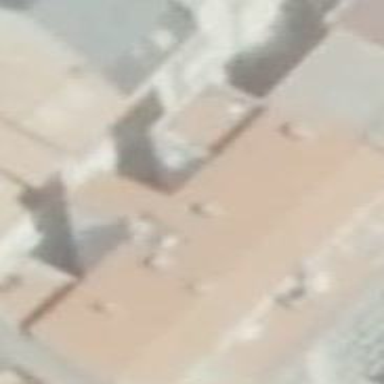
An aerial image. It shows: Part of building.